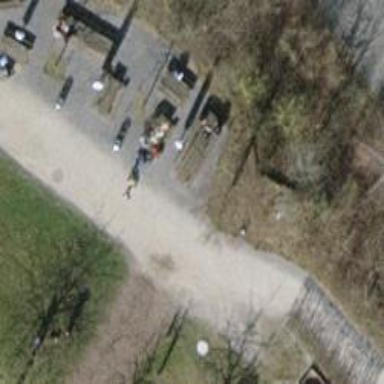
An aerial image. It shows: Picnic table located in leisure land area.